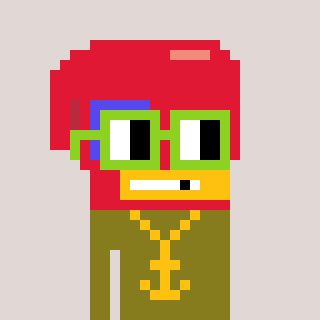
a pixel art character with square light green glasses, a boxing glove-shaped head and a gunk-colored body on a warm background